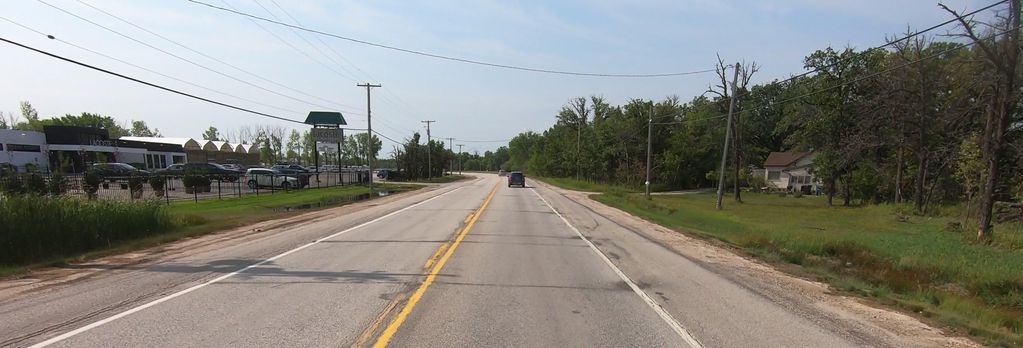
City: winnipeg